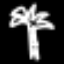
Label: palm tree